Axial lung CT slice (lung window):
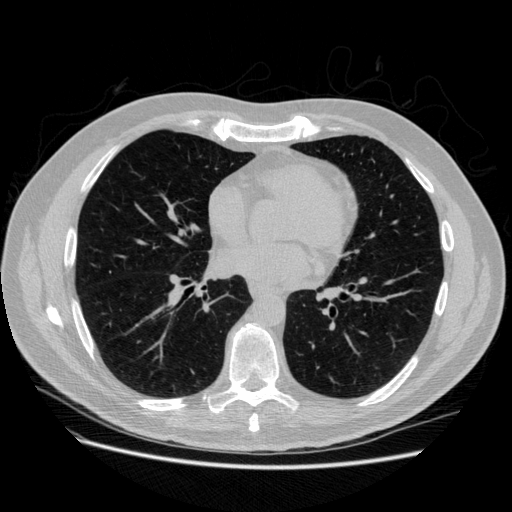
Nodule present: no